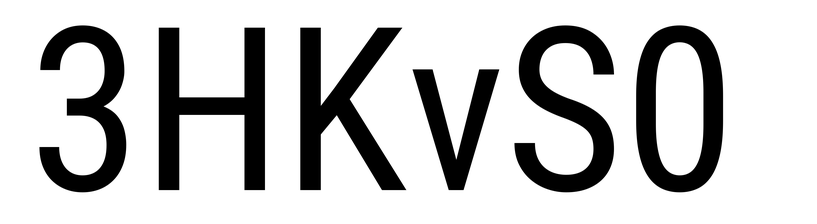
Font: Roboto_Condensed_Regular